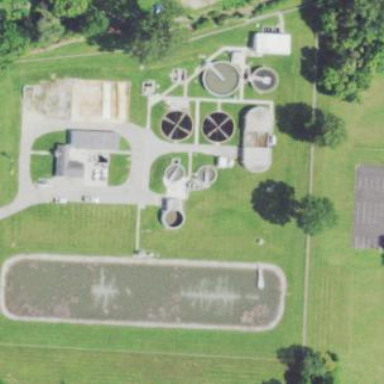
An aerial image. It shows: Water works facility.